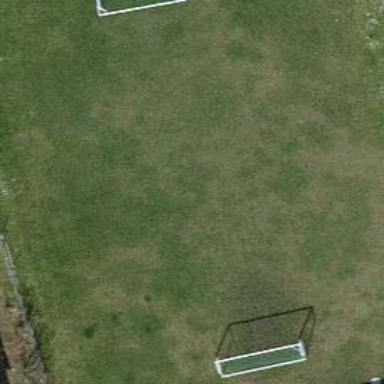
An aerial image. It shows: Soccer pitch for leisure land activities.